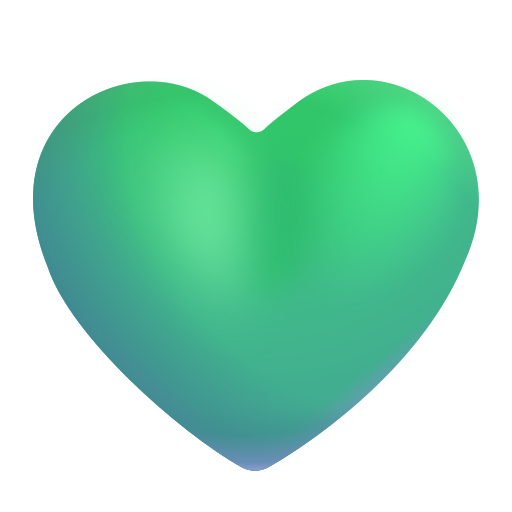
green heart color